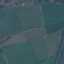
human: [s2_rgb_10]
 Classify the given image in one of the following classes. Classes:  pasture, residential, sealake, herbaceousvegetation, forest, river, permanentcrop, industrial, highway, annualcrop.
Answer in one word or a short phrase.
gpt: Pasture